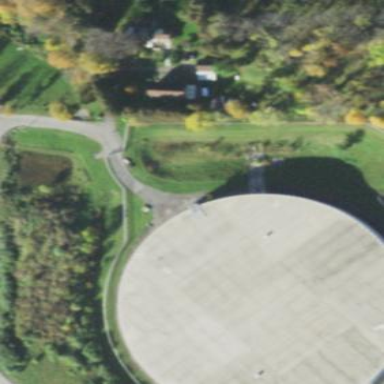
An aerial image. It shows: Storage tank designed for water storage.